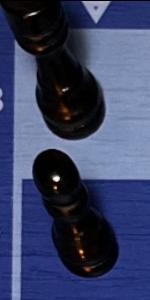
Label: Pawn_Black